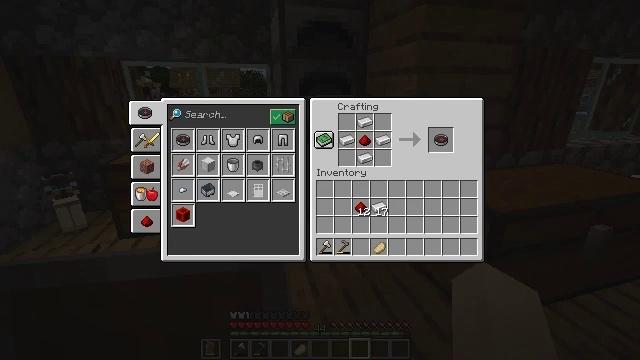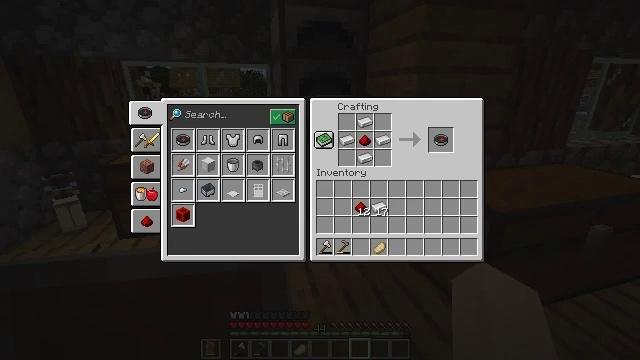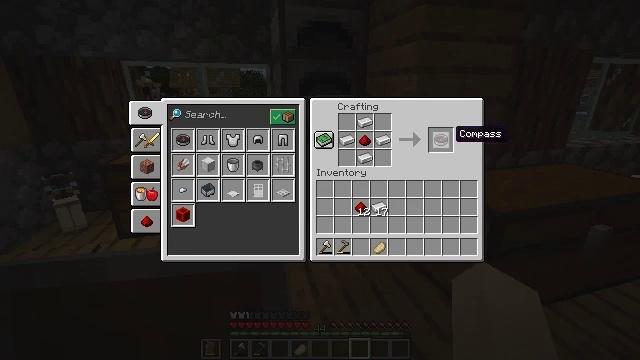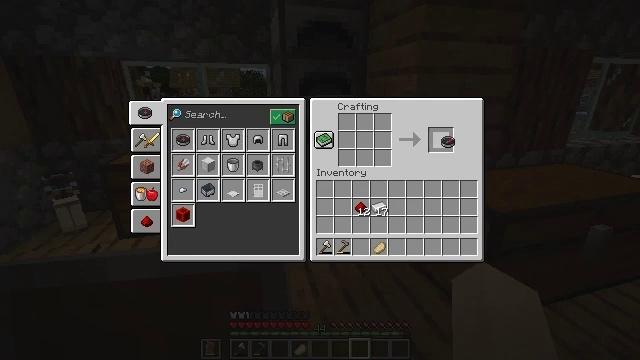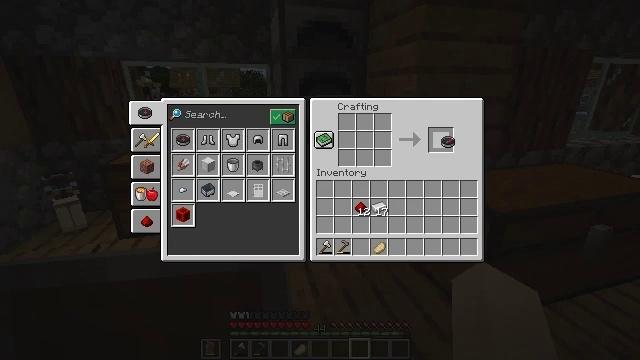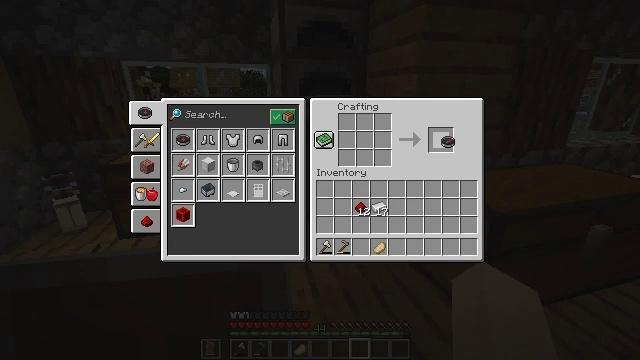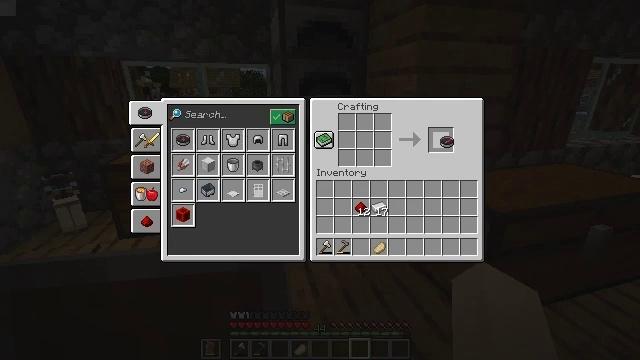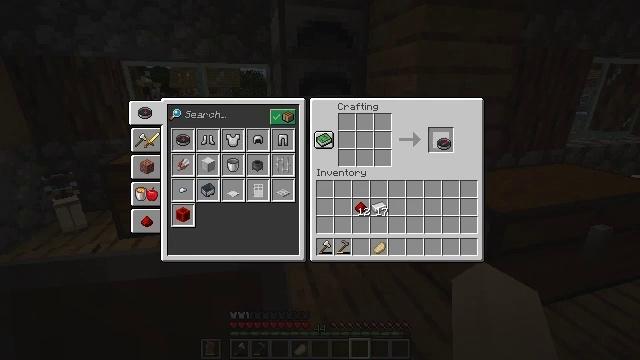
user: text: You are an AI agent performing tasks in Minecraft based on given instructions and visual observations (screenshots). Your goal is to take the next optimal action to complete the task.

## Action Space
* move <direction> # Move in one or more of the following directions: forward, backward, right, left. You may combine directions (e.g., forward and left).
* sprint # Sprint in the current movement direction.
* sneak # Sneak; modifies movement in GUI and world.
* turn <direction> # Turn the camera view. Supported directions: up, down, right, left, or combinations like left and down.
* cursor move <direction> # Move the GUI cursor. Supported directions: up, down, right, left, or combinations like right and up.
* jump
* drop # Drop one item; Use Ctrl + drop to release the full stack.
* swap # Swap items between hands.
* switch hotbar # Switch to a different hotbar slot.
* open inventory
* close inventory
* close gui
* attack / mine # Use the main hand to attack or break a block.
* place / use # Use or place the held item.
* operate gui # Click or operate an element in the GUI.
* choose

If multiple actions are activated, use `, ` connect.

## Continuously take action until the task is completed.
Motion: motion action
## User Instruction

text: Build a compass by arranging iron ingots and redstone in the crafting table.
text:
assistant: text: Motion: cursor move left
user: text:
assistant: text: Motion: no_op
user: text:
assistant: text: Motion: operate gui
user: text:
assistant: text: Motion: operate gui
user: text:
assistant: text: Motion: operate gui
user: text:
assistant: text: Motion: no_op
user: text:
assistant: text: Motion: no_op
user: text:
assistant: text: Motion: no_op